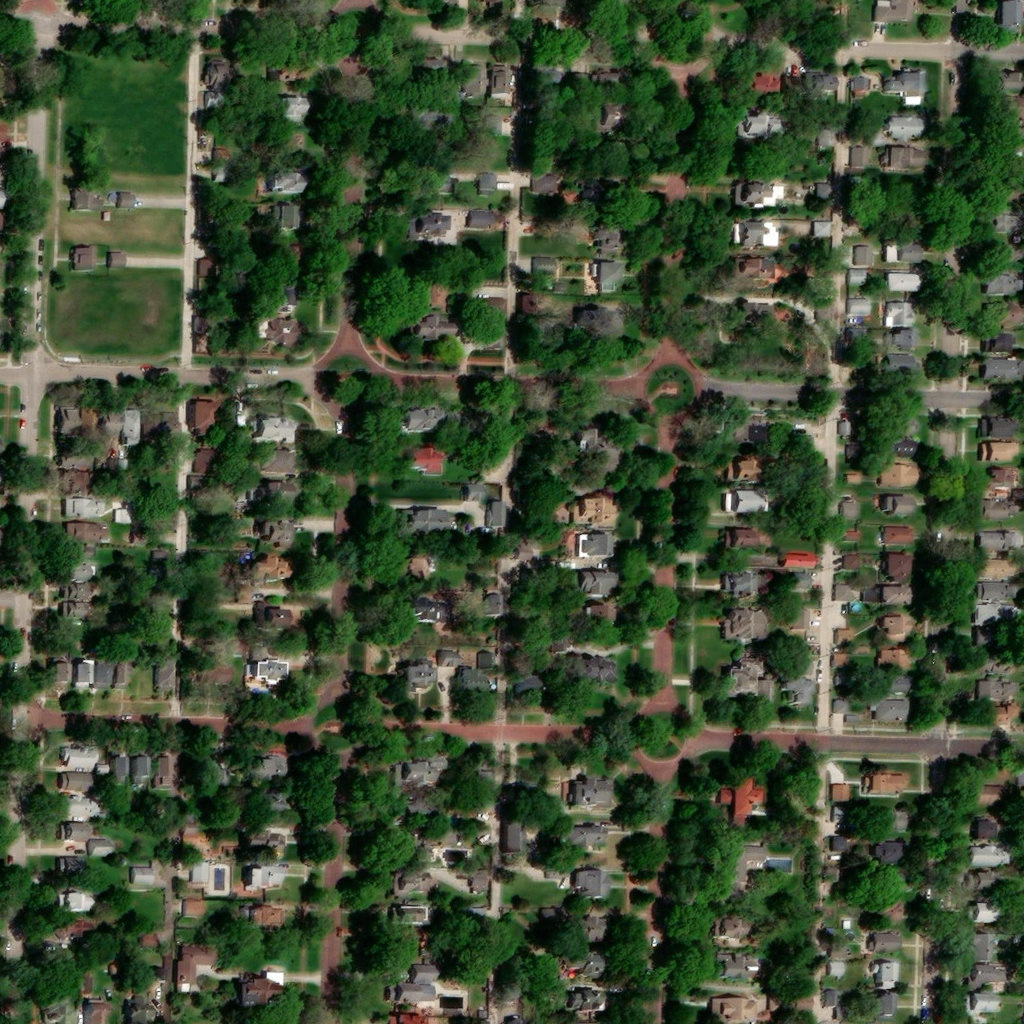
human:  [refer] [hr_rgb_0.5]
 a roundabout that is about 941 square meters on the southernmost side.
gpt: <box>[[60, 67, 68, 76, 0]]</box>